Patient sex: F
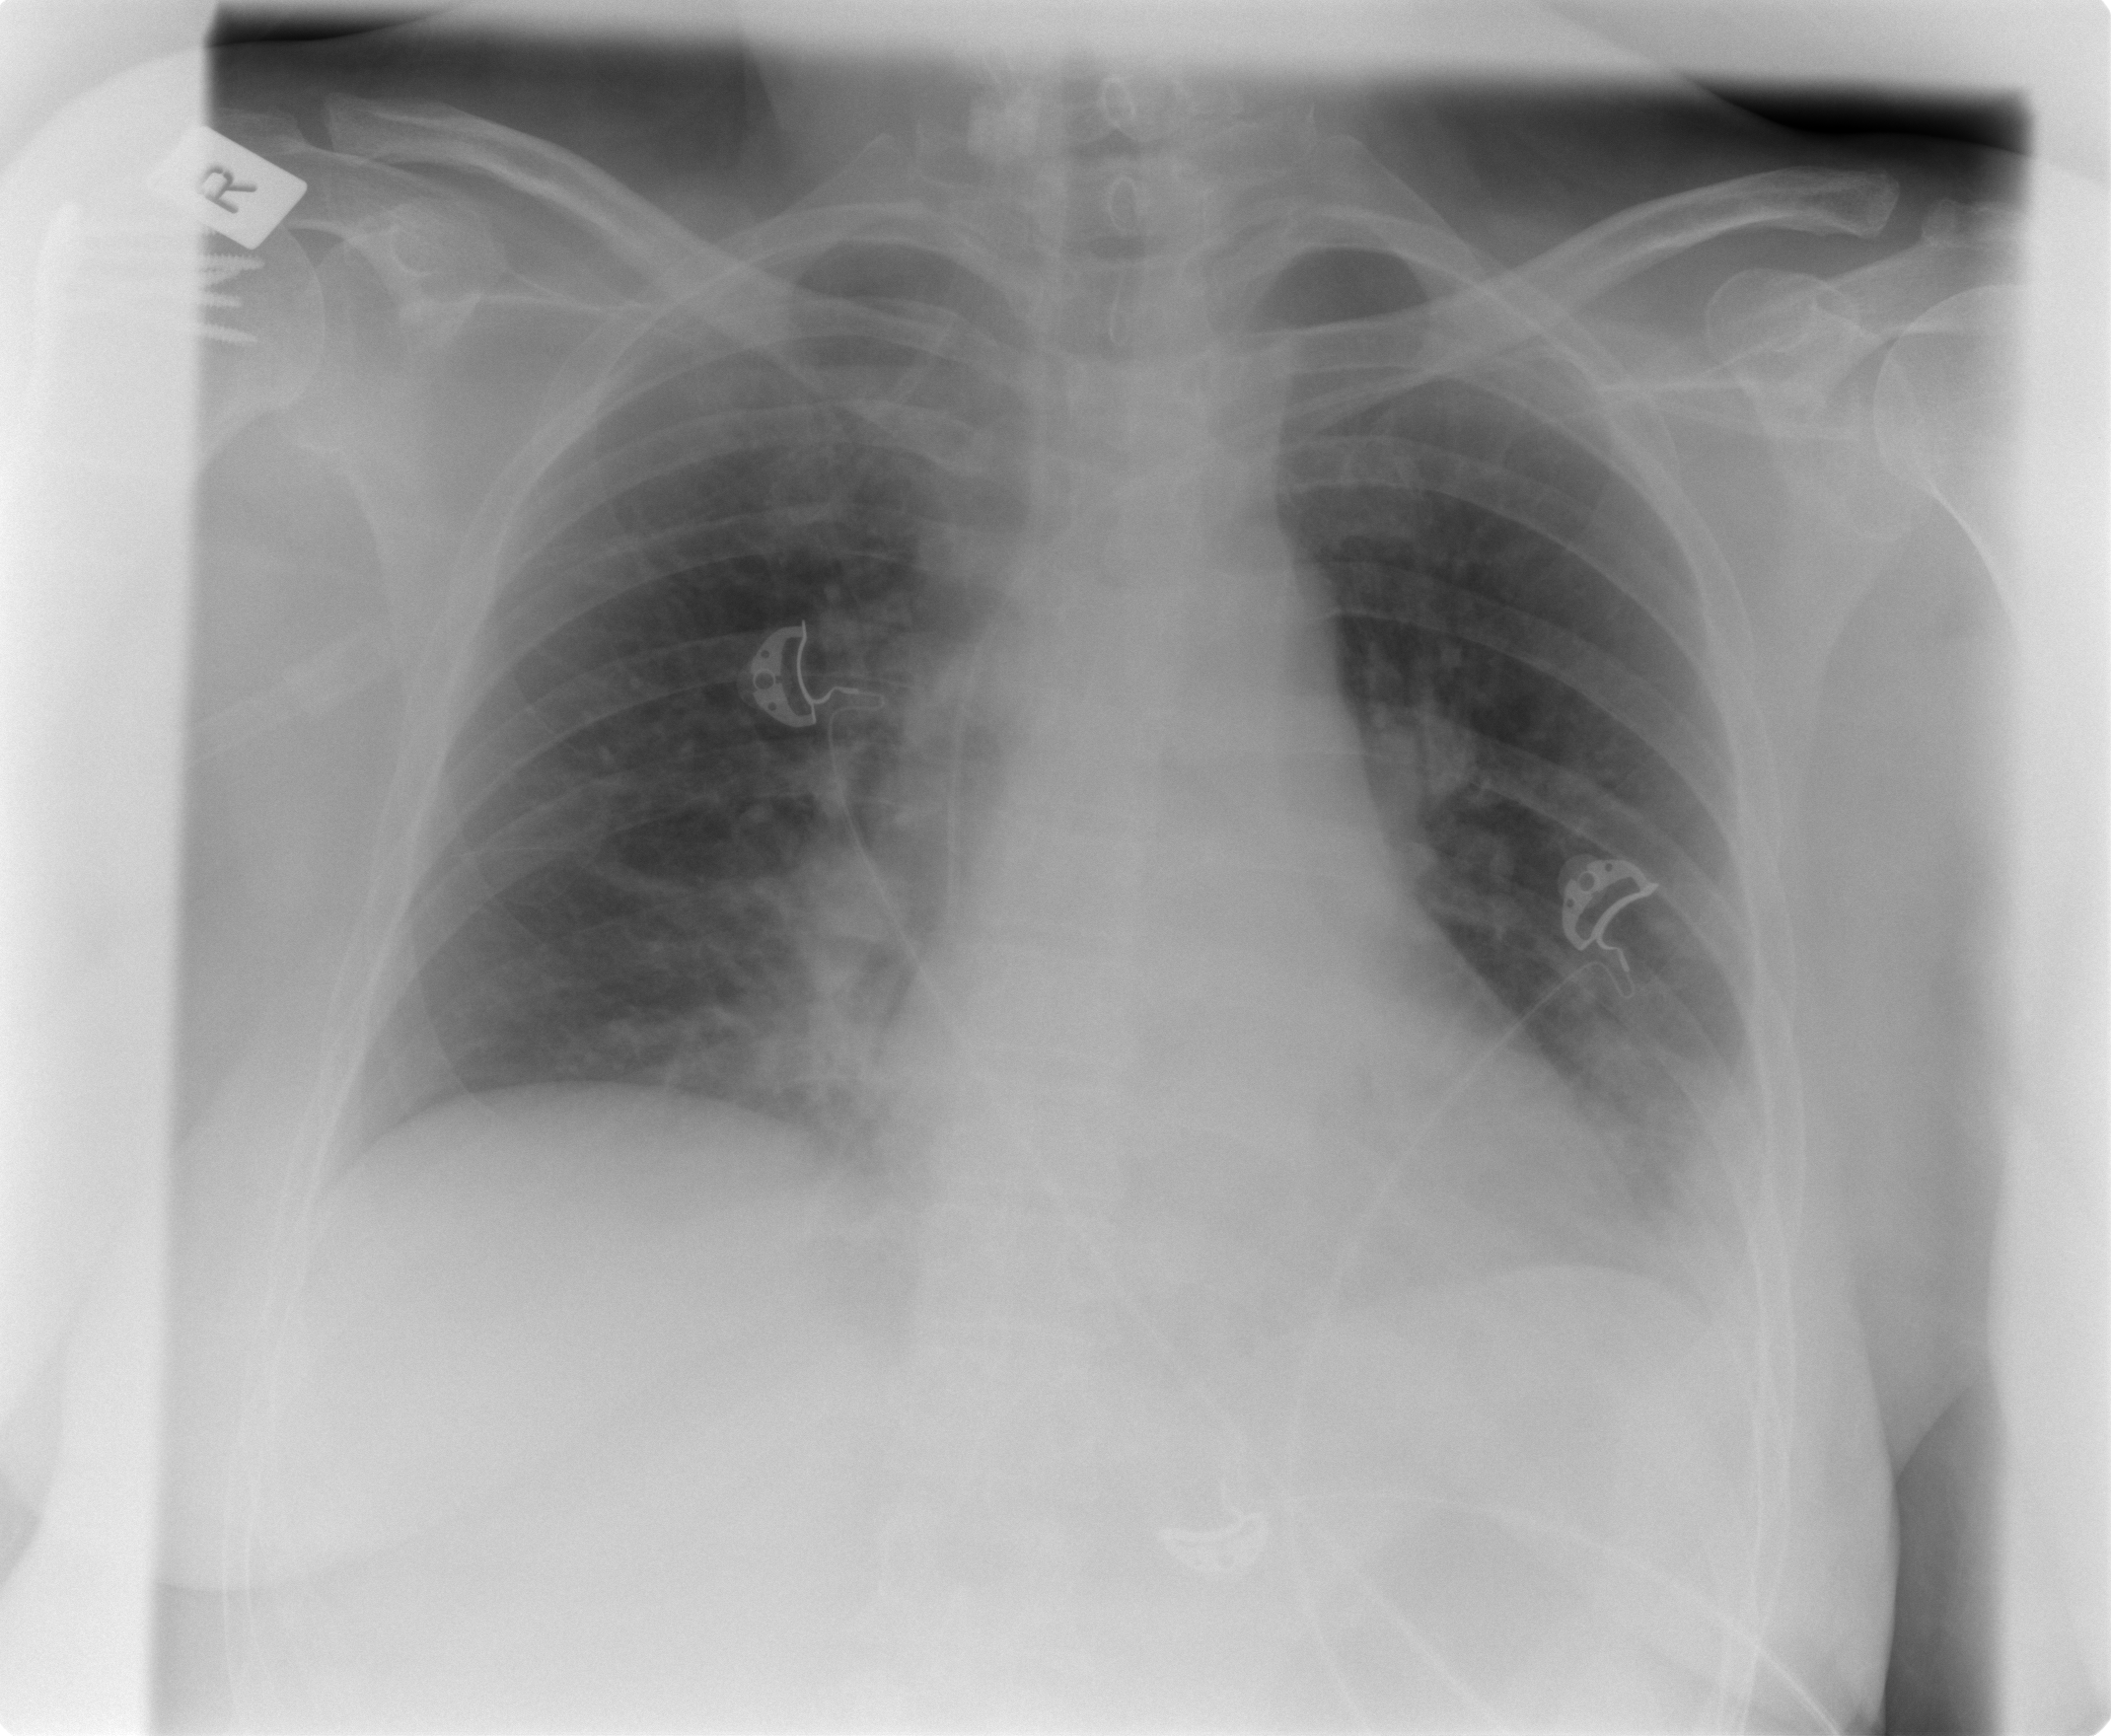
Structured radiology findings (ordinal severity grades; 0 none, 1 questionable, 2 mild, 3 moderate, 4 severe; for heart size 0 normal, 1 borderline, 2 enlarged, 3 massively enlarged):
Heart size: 0
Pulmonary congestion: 1
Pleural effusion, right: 0
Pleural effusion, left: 0
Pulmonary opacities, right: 0
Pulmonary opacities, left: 0
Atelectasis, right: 2
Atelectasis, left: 1